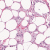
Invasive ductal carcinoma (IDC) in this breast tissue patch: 0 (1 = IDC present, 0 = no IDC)